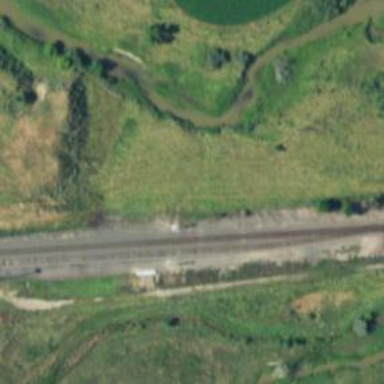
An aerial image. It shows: Railway signal.